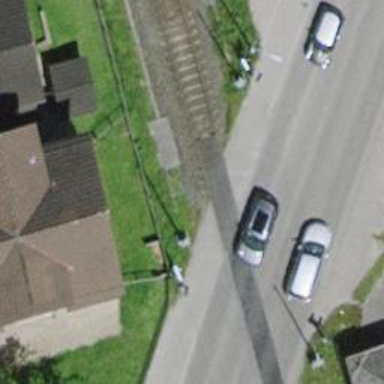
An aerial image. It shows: Full barrier at railway crossing.